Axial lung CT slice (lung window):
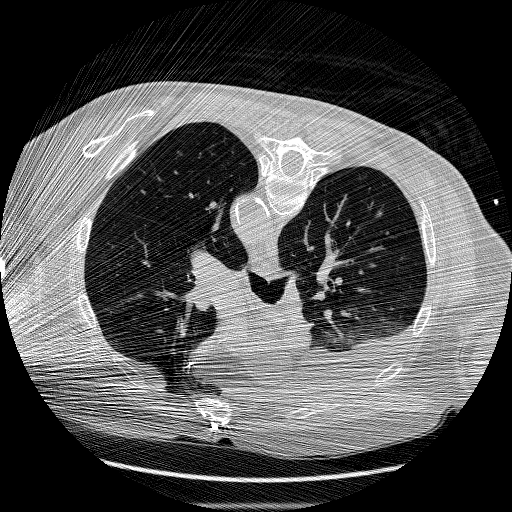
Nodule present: no